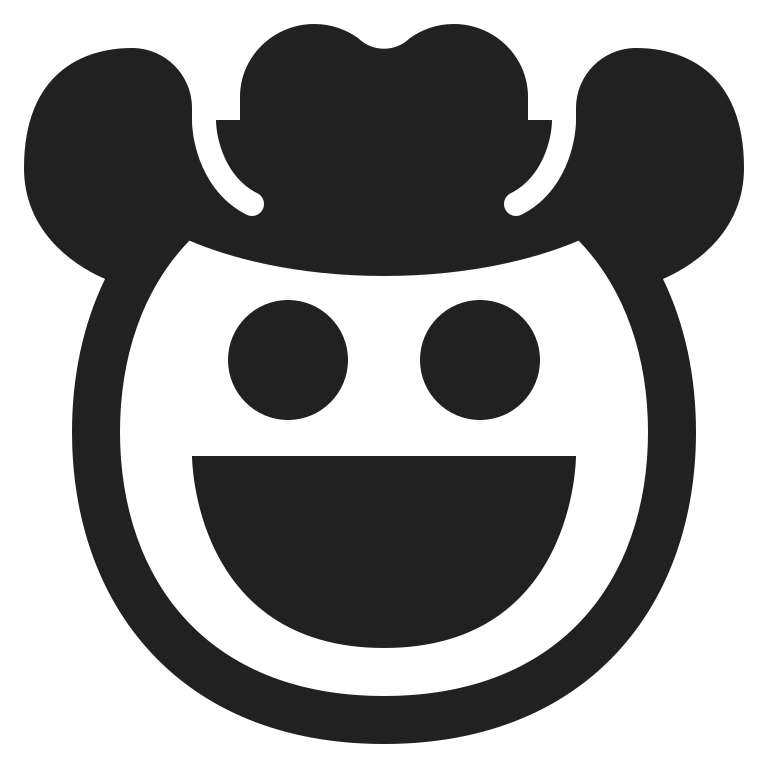
cowboy hat face high contrast